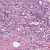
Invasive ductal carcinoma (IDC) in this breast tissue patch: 1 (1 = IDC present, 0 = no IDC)